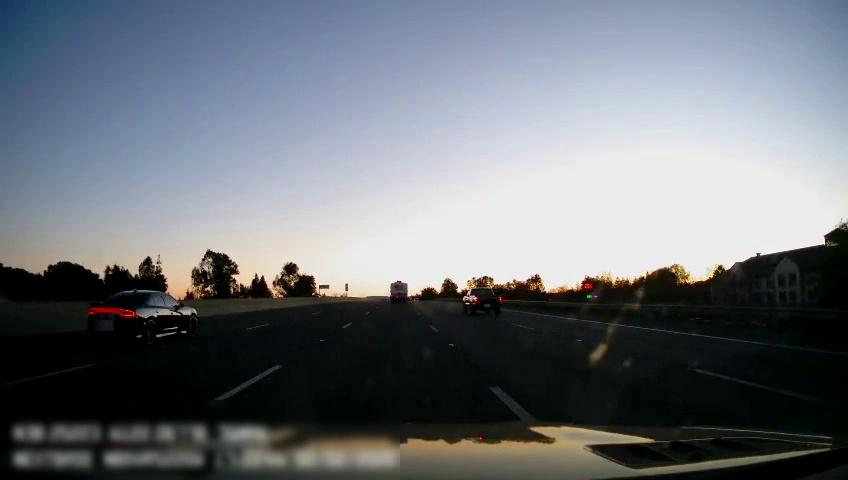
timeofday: Day
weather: Sunny
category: Drivable Space
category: Vehicles | Van
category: Vehicles | Truck
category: Vehicles | Car
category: Lanes | Current Lane
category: Lanes | Alternate Lane
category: Lanes | Alternate Lane
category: Lanes | Current Lane
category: Lanes | Alternate Lane
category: Lanes | Alternate Lane